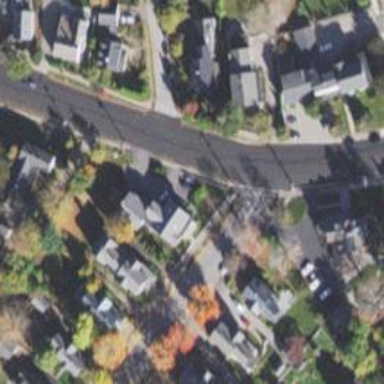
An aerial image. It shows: Residential road with asphalt surface and separate sidewalk.